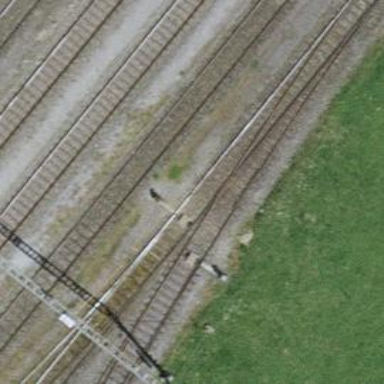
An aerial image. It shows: Rail yard with electrified rails and single track.